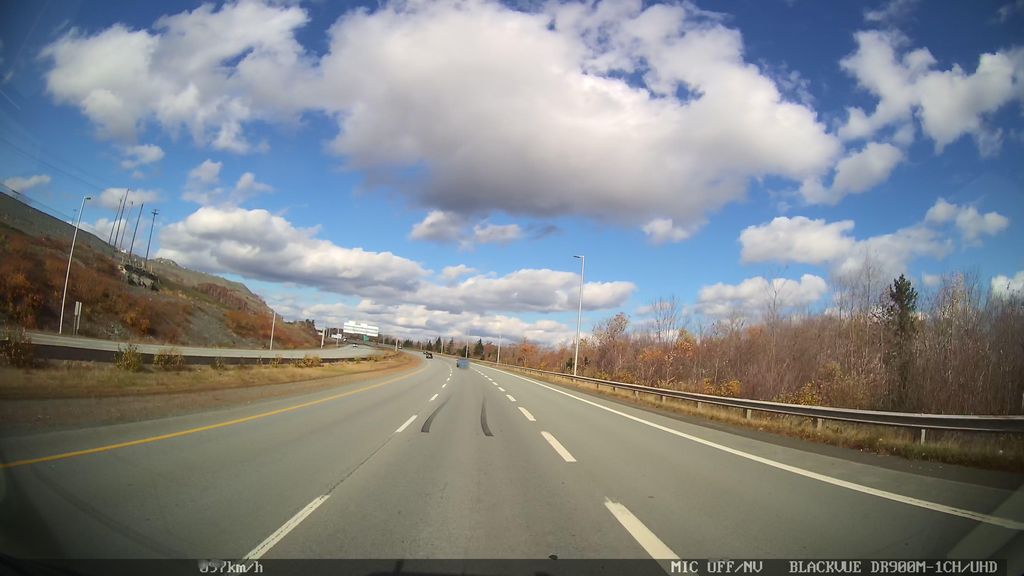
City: halifax